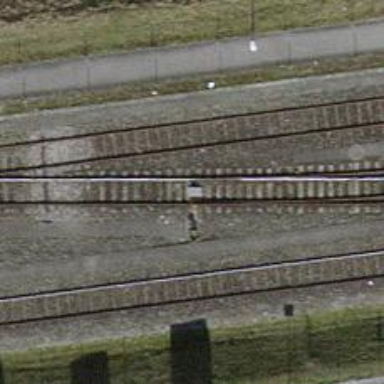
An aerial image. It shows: Railway switch.